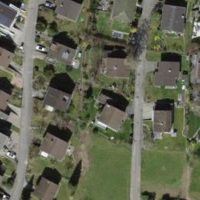
EUNIS habitat code: 54
Species observed at this site:
Vanessa cardui